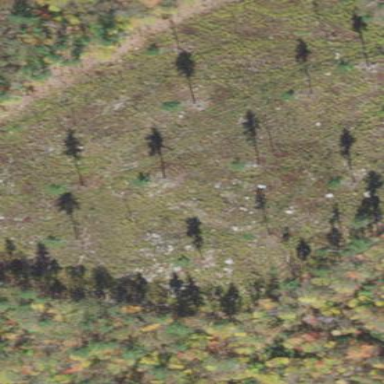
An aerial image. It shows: Clearcut area created by human activity.